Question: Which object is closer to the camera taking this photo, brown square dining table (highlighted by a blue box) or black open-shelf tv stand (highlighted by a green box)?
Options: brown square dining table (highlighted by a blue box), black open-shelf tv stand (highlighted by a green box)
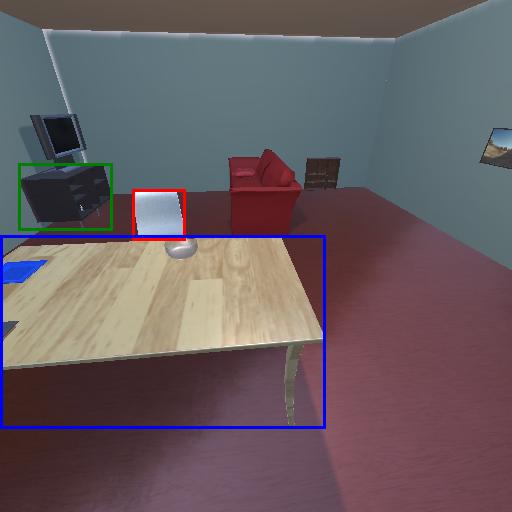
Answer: brown square dining table (highlighted by a blue box)